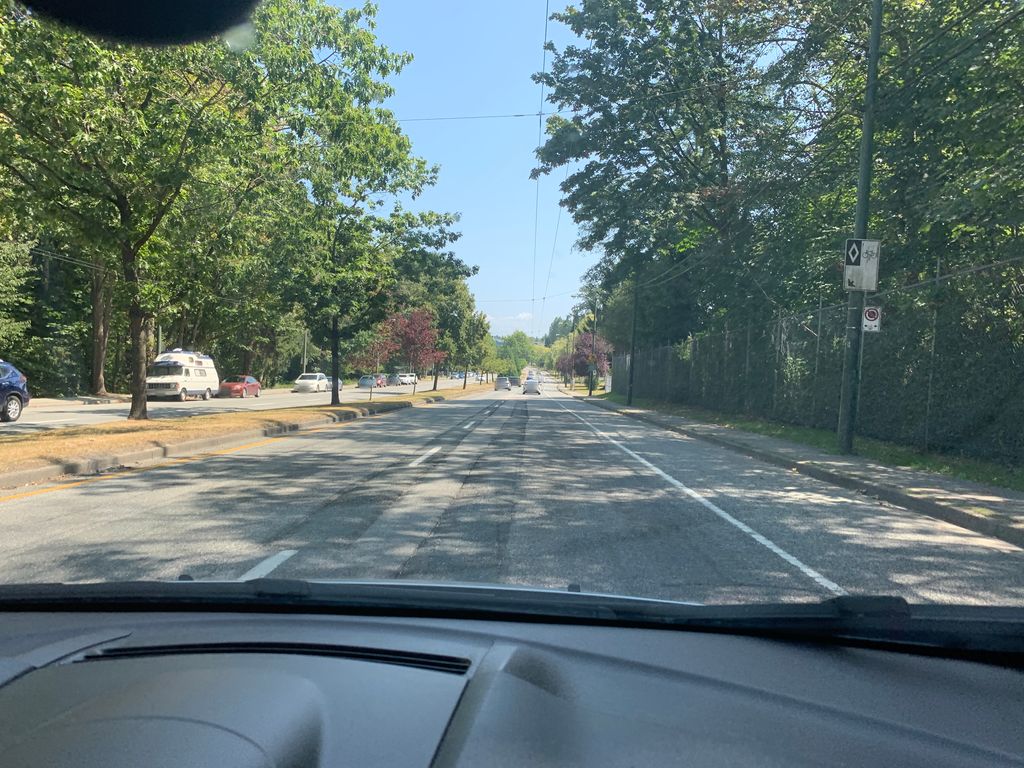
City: vancouver